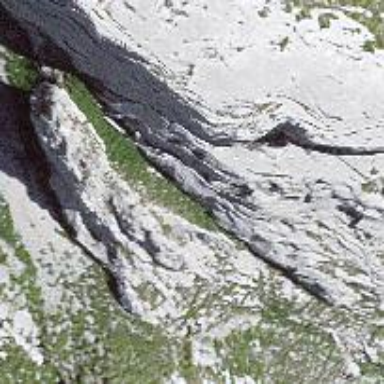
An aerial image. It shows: Natural cliff.